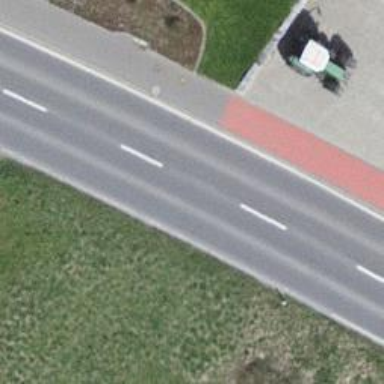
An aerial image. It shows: Secondary road.